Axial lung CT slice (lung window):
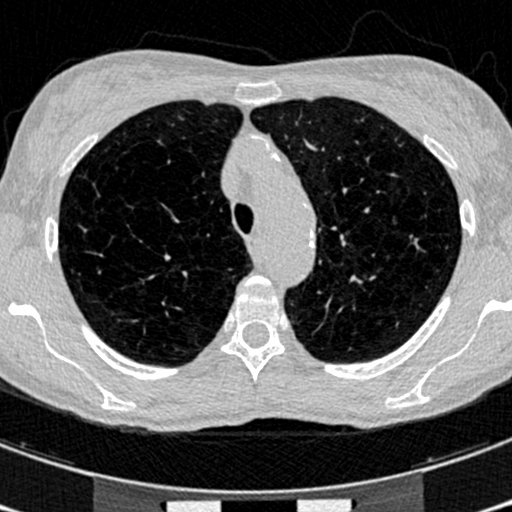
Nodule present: no